Question: Permissions at my app's Google Play page are wrong. Here is my Manifest (just the permissions)
'''
<uses-permission android:name="android.permission.INTERNET" />
<uses-permission android:name="android.permission.RECEIVE_BOOT_COMPLETED" />
<uses-permission android:name="android.permission.VIBRATE" />
'''
Here is the full file <URL>
There is nothing more. Now please take a look at the list below my app description at Google Play. It's obviously wrong.

I tried do contact Google Play support but they told me nothing.
> At this time, we're unable to provide technical support for app
development-related questions. We're happy to help with any questions
related to publishing apps and managing your apps using the Google
Play Developer Console (<URL>.
So now i don't have a clue what to do to make the list right. Did anyone have a similar problem? Every time during app update Google Play tells me that new permissions are required. But a device can see the permissions correctly. They are declared correctly at Manifest. What should I do?
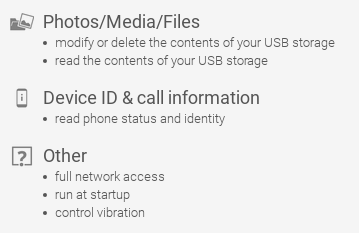
Answer: I found out what's wrong.
'''
getSharedPreferences(getApplicationContext().getPackageName() + "_preferences", Context.MODE_MULTI_PROCESS);
'''
Android Studio adds access to files because I'm using multi process shared preferences and I'm writing to them somewhere (available since API 11).
Force removing the permission by
'''
<uses-permission android:name="android.permission.WRITE_EXTERNAL_STORAGE" tools:node="remove" />
'''
in the app's Manifest breaks writing to Shared Prefs. So it's really needed and auto-added by Android Studio.
The second one, 'READ_PHONE_STATE' is because of the saxrssreader library. When the library's min SDK is lower than the app's min SDK, the permission is added during build. I simply changed the library's minimum SDK to the number my app is using and the permission is gone.
That was a tricky one but everything is clear now.